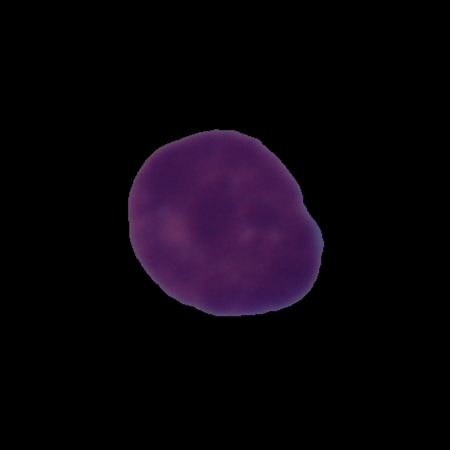
Label: cancer